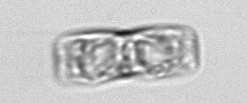
Label: pennate_morphotype1